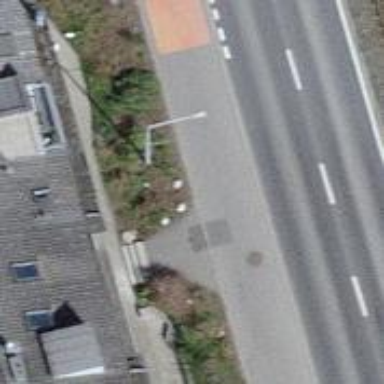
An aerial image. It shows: Footway made of paving stones.